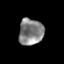
Tissue: prostate
Cell type: Endothelial cells
Senescence score: 0.2678
Nuclear area (px): 632
Mean DAPI intensity: 132.413